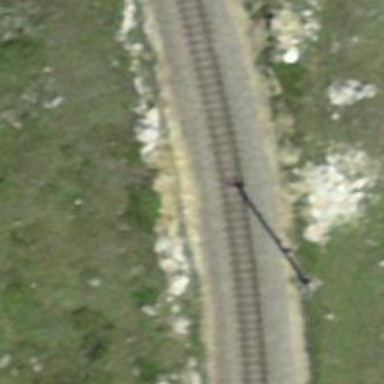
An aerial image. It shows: Narrow-gauge railway track electrified by contact line.